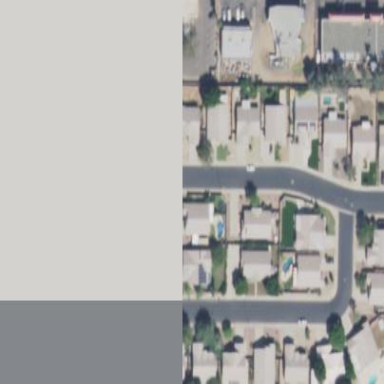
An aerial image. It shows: Single-family residential area.